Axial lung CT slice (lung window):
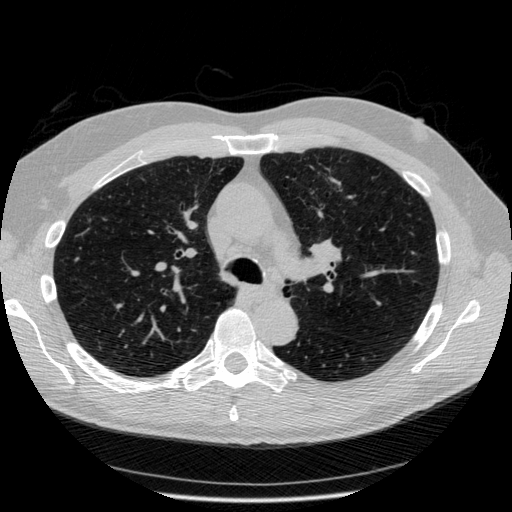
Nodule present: no